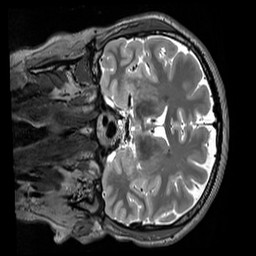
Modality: T2w
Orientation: coronal
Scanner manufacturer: siemens
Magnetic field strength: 3 T
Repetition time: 3.2 s
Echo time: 0.451 s